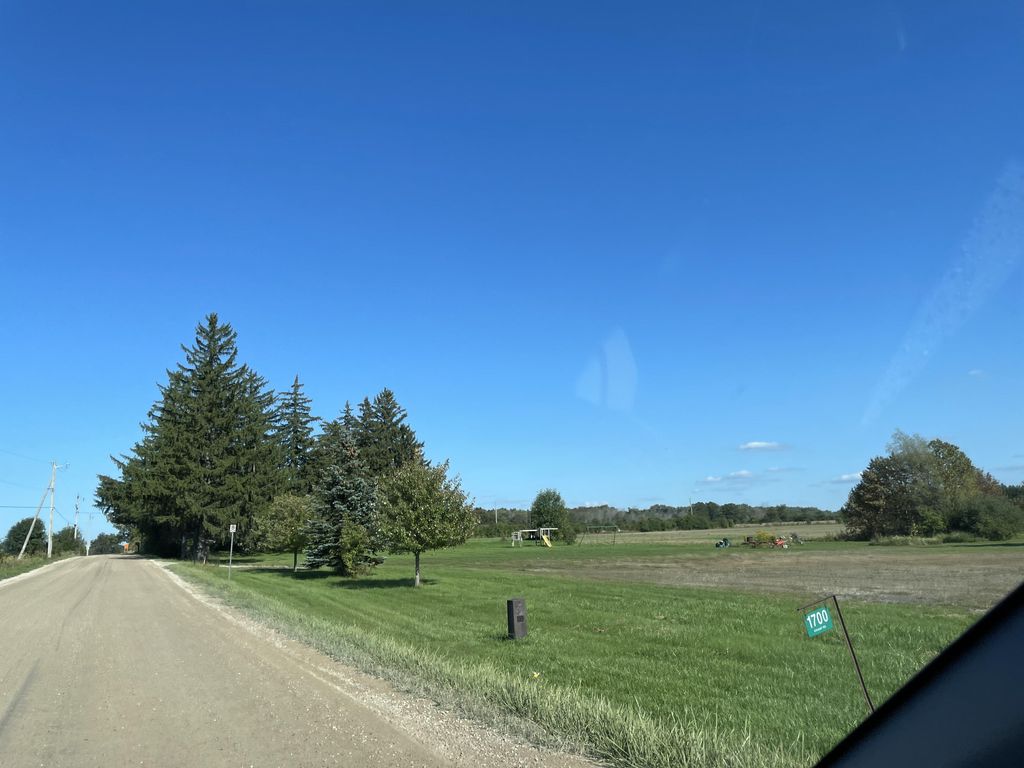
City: kitchener-waterloo